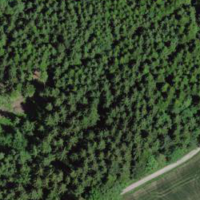
EUNIS habitat code: 43
Species observed at this site:
Primula vulgaris